Question: Let's look at my json string structure.

So there are 7 loggers, let's expand the nodes for the details.
'''
{
"root_logger" : "MyFailoverLogger",
"loggers": [
{
"logger_name": "MyFileLogger",
"logger_type": "MyCompany.Loggers.FileSystemLogger",
"layout": "${message}|${exception}",
"stack_trace": {
"error": true,
"fatal": false
},
"file_path_pattern" : "\\corporate.MyCompany.com\data\recordings\logs\YYYY\MM\DD",
"file_name_pattern" : "app.{MMDDhhmm}.log",
"rollover_after_n_hours" : 5,
"rollover_after_n_megabytes": 5,
"level" : {
"min_level" : "INFO",
"max_level" : "DEBUG"
}
},
{
"logger_name" : "MyDbLogger",
"logger_type" : "MyCompany.Loggers.DatabaseLogger",
"connection_string" : "",
"target_table" : "",
"command_timeout_milliseconds" : 100,
"layout" : "${message}",
"level" : {
"min_level" : "INFO",
"max_level" : "DEBUG"
}
},
'''
I am not sure how to test it but I have the primary code here.
'''
[Theory]
[InlineData("MyFileLogger")]
[InlineData("MyDbLogger")]
[InlineData("MyDbLogger2")]
[InlineData("MyConsoleLogger")]
[InlineData("MyNullLogger")]
[InlineData("MyMultiplexingLogger")]
[InlineData("MyFailoverLogger")]
public void JSONConfigurationFileParser_Should_Return_A_Logger_Given_A_Name(string expextedLoggerName)
{
// ARRANGE
var currentFilePath = Environment.CurrentDirectory + @"\MyCompanyConfiguration.json";
var jsonString = File.ReadAllText(currentFilePath);
var jsonConfigurationFileParser = new JSONConfigurationFileParser(jsonString);
// ACT
var actualLoggers = jsonConfigurationFileParser.DeserializeLogger();// It is a collection.
// ASSERT
}
'''
The 'actualLoggers' does return all 7 loggers. My question is that I am not sure how to test it properly. Should I use 'InlineData' or something else? I left the assert part empty now. By the way, using Moq is okay.
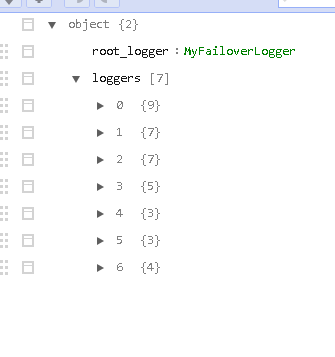
Answer: Since the InlineData parameter will call the test once for each of the attributes. You just need to add a search in the deserialized object to find the particular node you are expecting to see.
Since you don't show what your deserialized format is, I will just guess in the example.
'''
[Theory]
[InlineData("MyFileLogger")]
[InlineData("MyDbLogger")]
[InlineData("MyDbLogger2")]
[InlineData("MyConsoleLogger")]
[InlineData("MyNullLogger")]
[InlineData("MyMultiplexingLogger")]
[InlineData("MyFailoverLogger")]
public void JSONConfigurationFileParser_Should_Return_A_Logger_Given_A_Name(string expectedLoggerName)
{
// ARRANGE
var currentFilePath = Environment.CurrentDirectory + @"\MyCompanyConfiguration.json";
var jsonString = File.ReadAllText(currentFilePath);
var jsonConfigurationFileParser = new JSONConfigurationFileParser(jsonString);
// ACT
var actualLoggers = jsonConfigurationFileParser.DeserializeLogger();
// ASSERT
Assert.True(actualLoggers.Any(x=> x.Name == expectedLoggerName));
}
'''
At this point you need to decide whether this is a generic test that is testing the parser, in which case throwing a few different configuration files at the parser and writing specific tests for those scenarios (i.e. badly formed file, single logger, multiple loggers, etc.) These tests should prove that the parser is working correctly.
A test case like yours specific to show that each logger was parsed, plus perhaps one additional test without the InlineData parameters to show that the correct number of total nodes were parsed would be good.